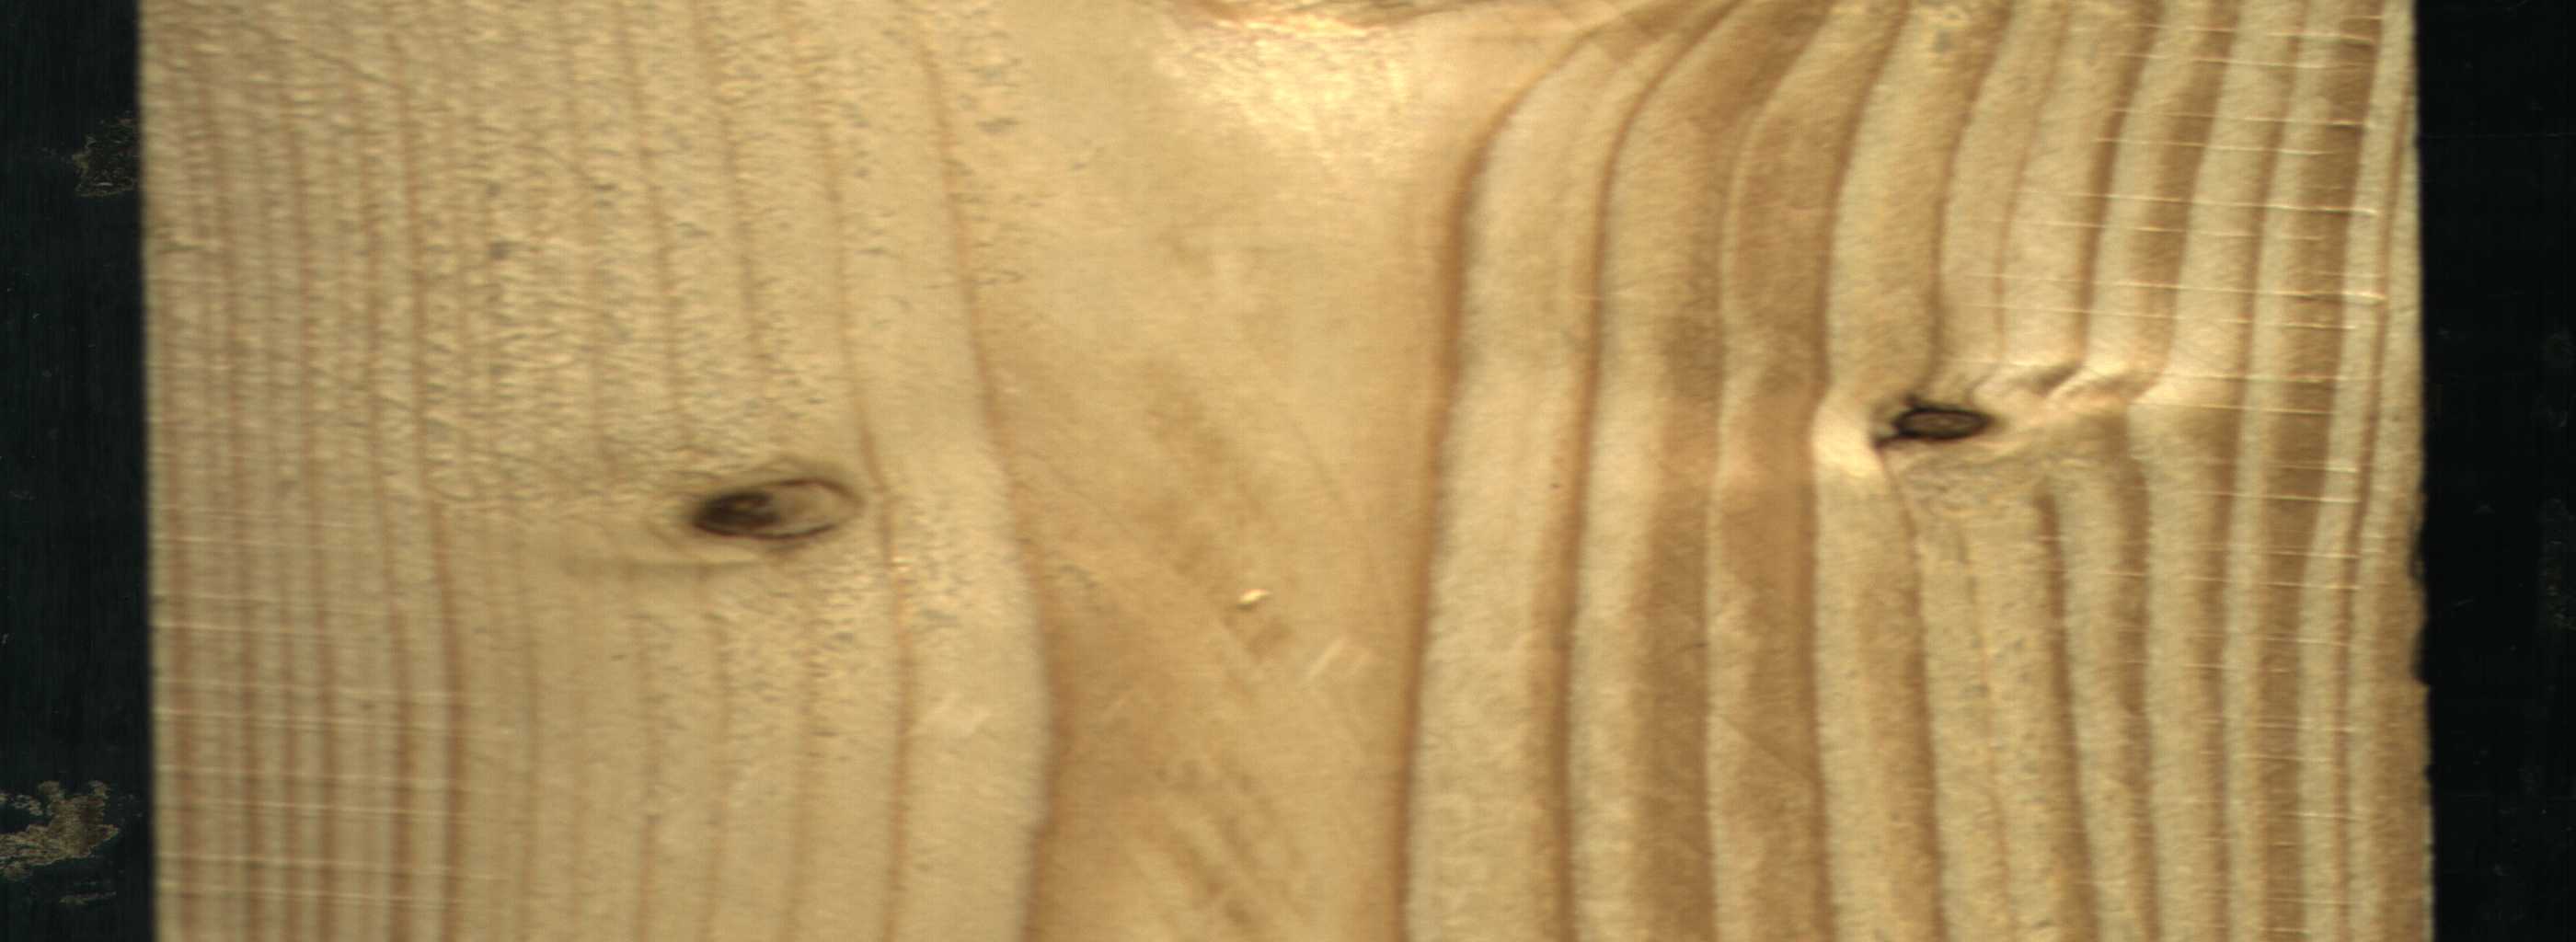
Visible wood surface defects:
Dead_Knot
Live_Knot